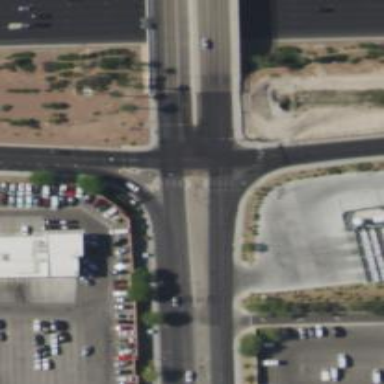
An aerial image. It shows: Solid stop line on the road.